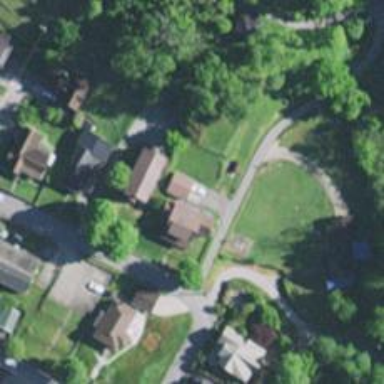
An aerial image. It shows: Driveway.